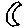
Label: moon